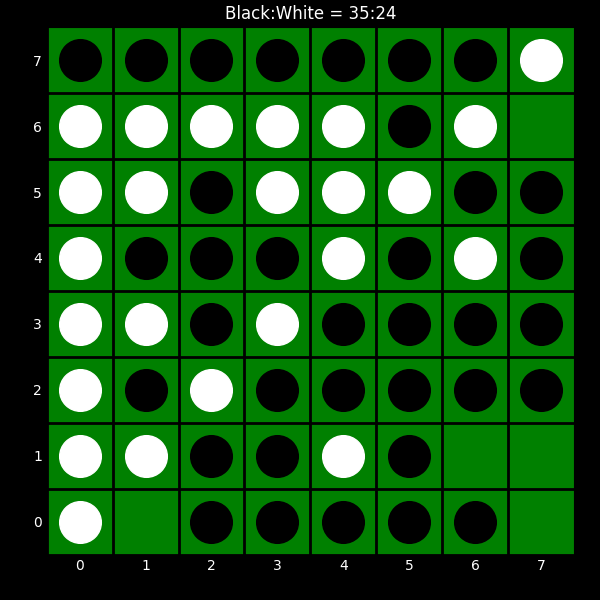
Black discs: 35
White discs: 24